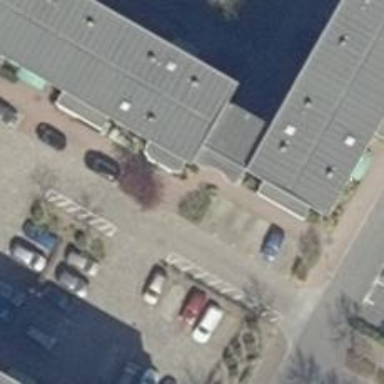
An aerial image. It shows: Paved footway.